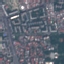
Label: Residential